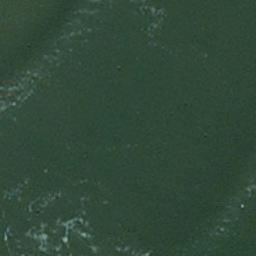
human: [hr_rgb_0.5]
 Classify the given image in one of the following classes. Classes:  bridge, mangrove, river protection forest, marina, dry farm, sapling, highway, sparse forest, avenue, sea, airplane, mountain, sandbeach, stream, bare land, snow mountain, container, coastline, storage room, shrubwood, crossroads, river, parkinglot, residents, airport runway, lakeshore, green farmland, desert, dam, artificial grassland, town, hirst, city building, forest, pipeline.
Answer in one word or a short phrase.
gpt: sea